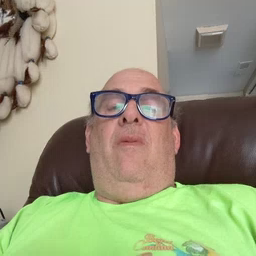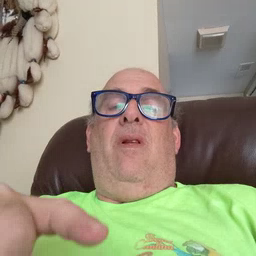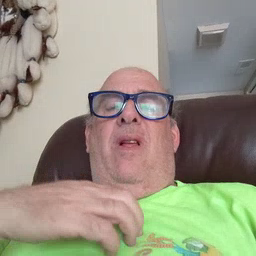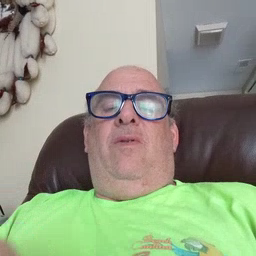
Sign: hungry